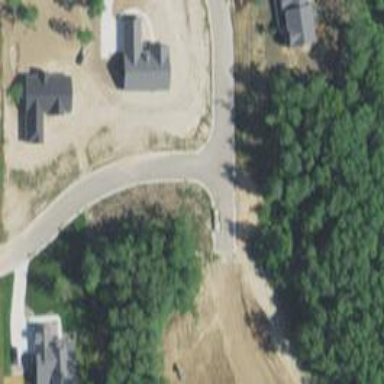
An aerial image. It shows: Asphalt road in living street.